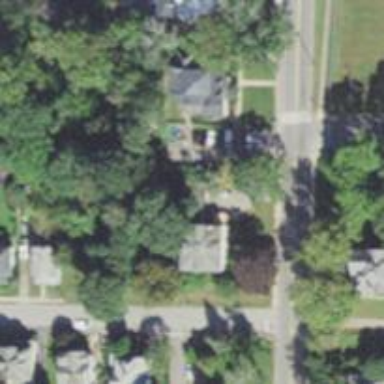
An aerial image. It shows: Residential driveway used as service road.